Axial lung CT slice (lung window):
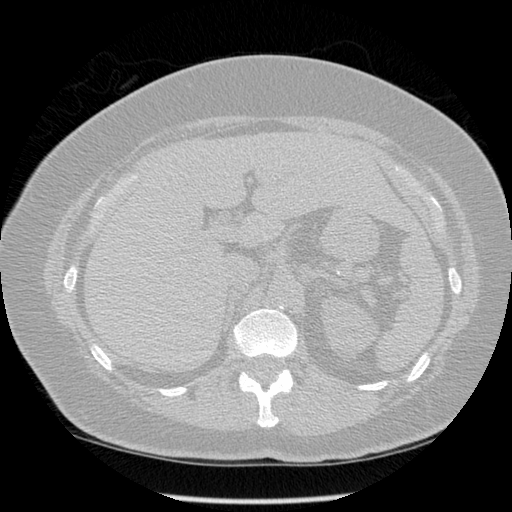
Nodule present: no